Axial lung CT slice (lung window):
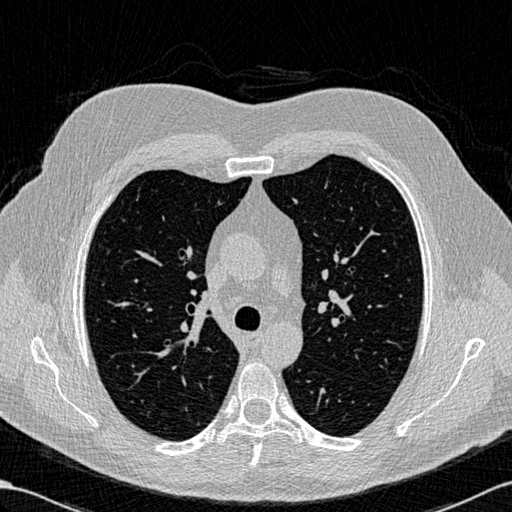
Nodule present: no